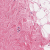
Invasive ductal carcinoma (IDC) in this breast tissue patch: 0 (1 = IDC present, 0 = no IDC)